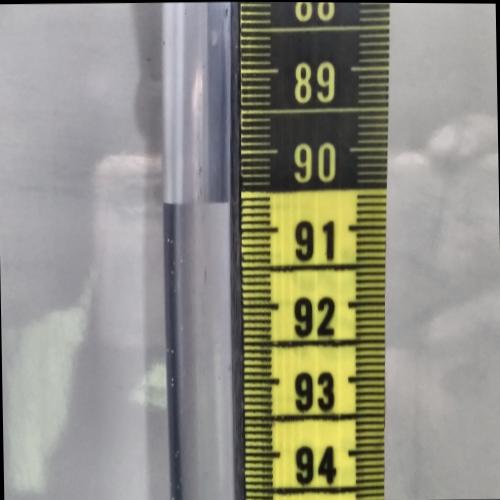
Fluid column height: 90.6 cm